Field crop: tomato
Growth stage: 1
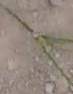
Species: cyperus